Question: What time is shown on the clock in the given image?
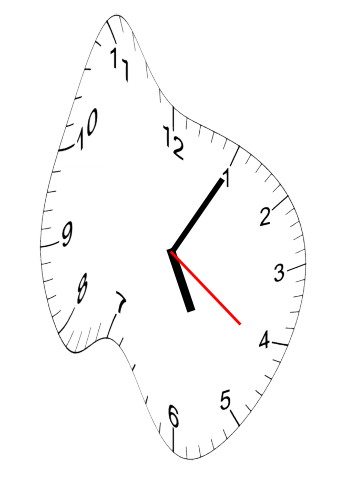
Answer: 05:05:21